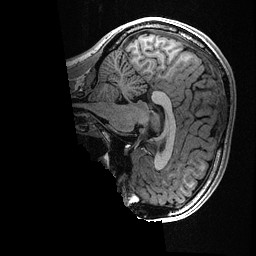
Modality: T1w
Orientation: sagittal
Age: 22
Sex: female
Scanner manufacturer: ge
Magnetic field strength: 3 T
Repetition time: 0.006952 s
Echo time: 0.00292 s